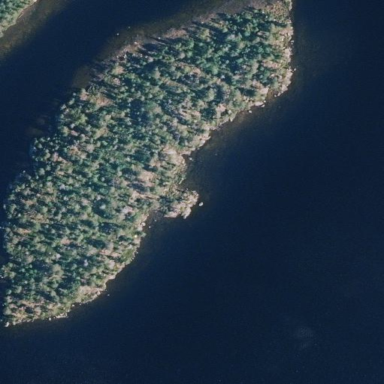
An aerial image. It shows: Islet.